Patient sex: F
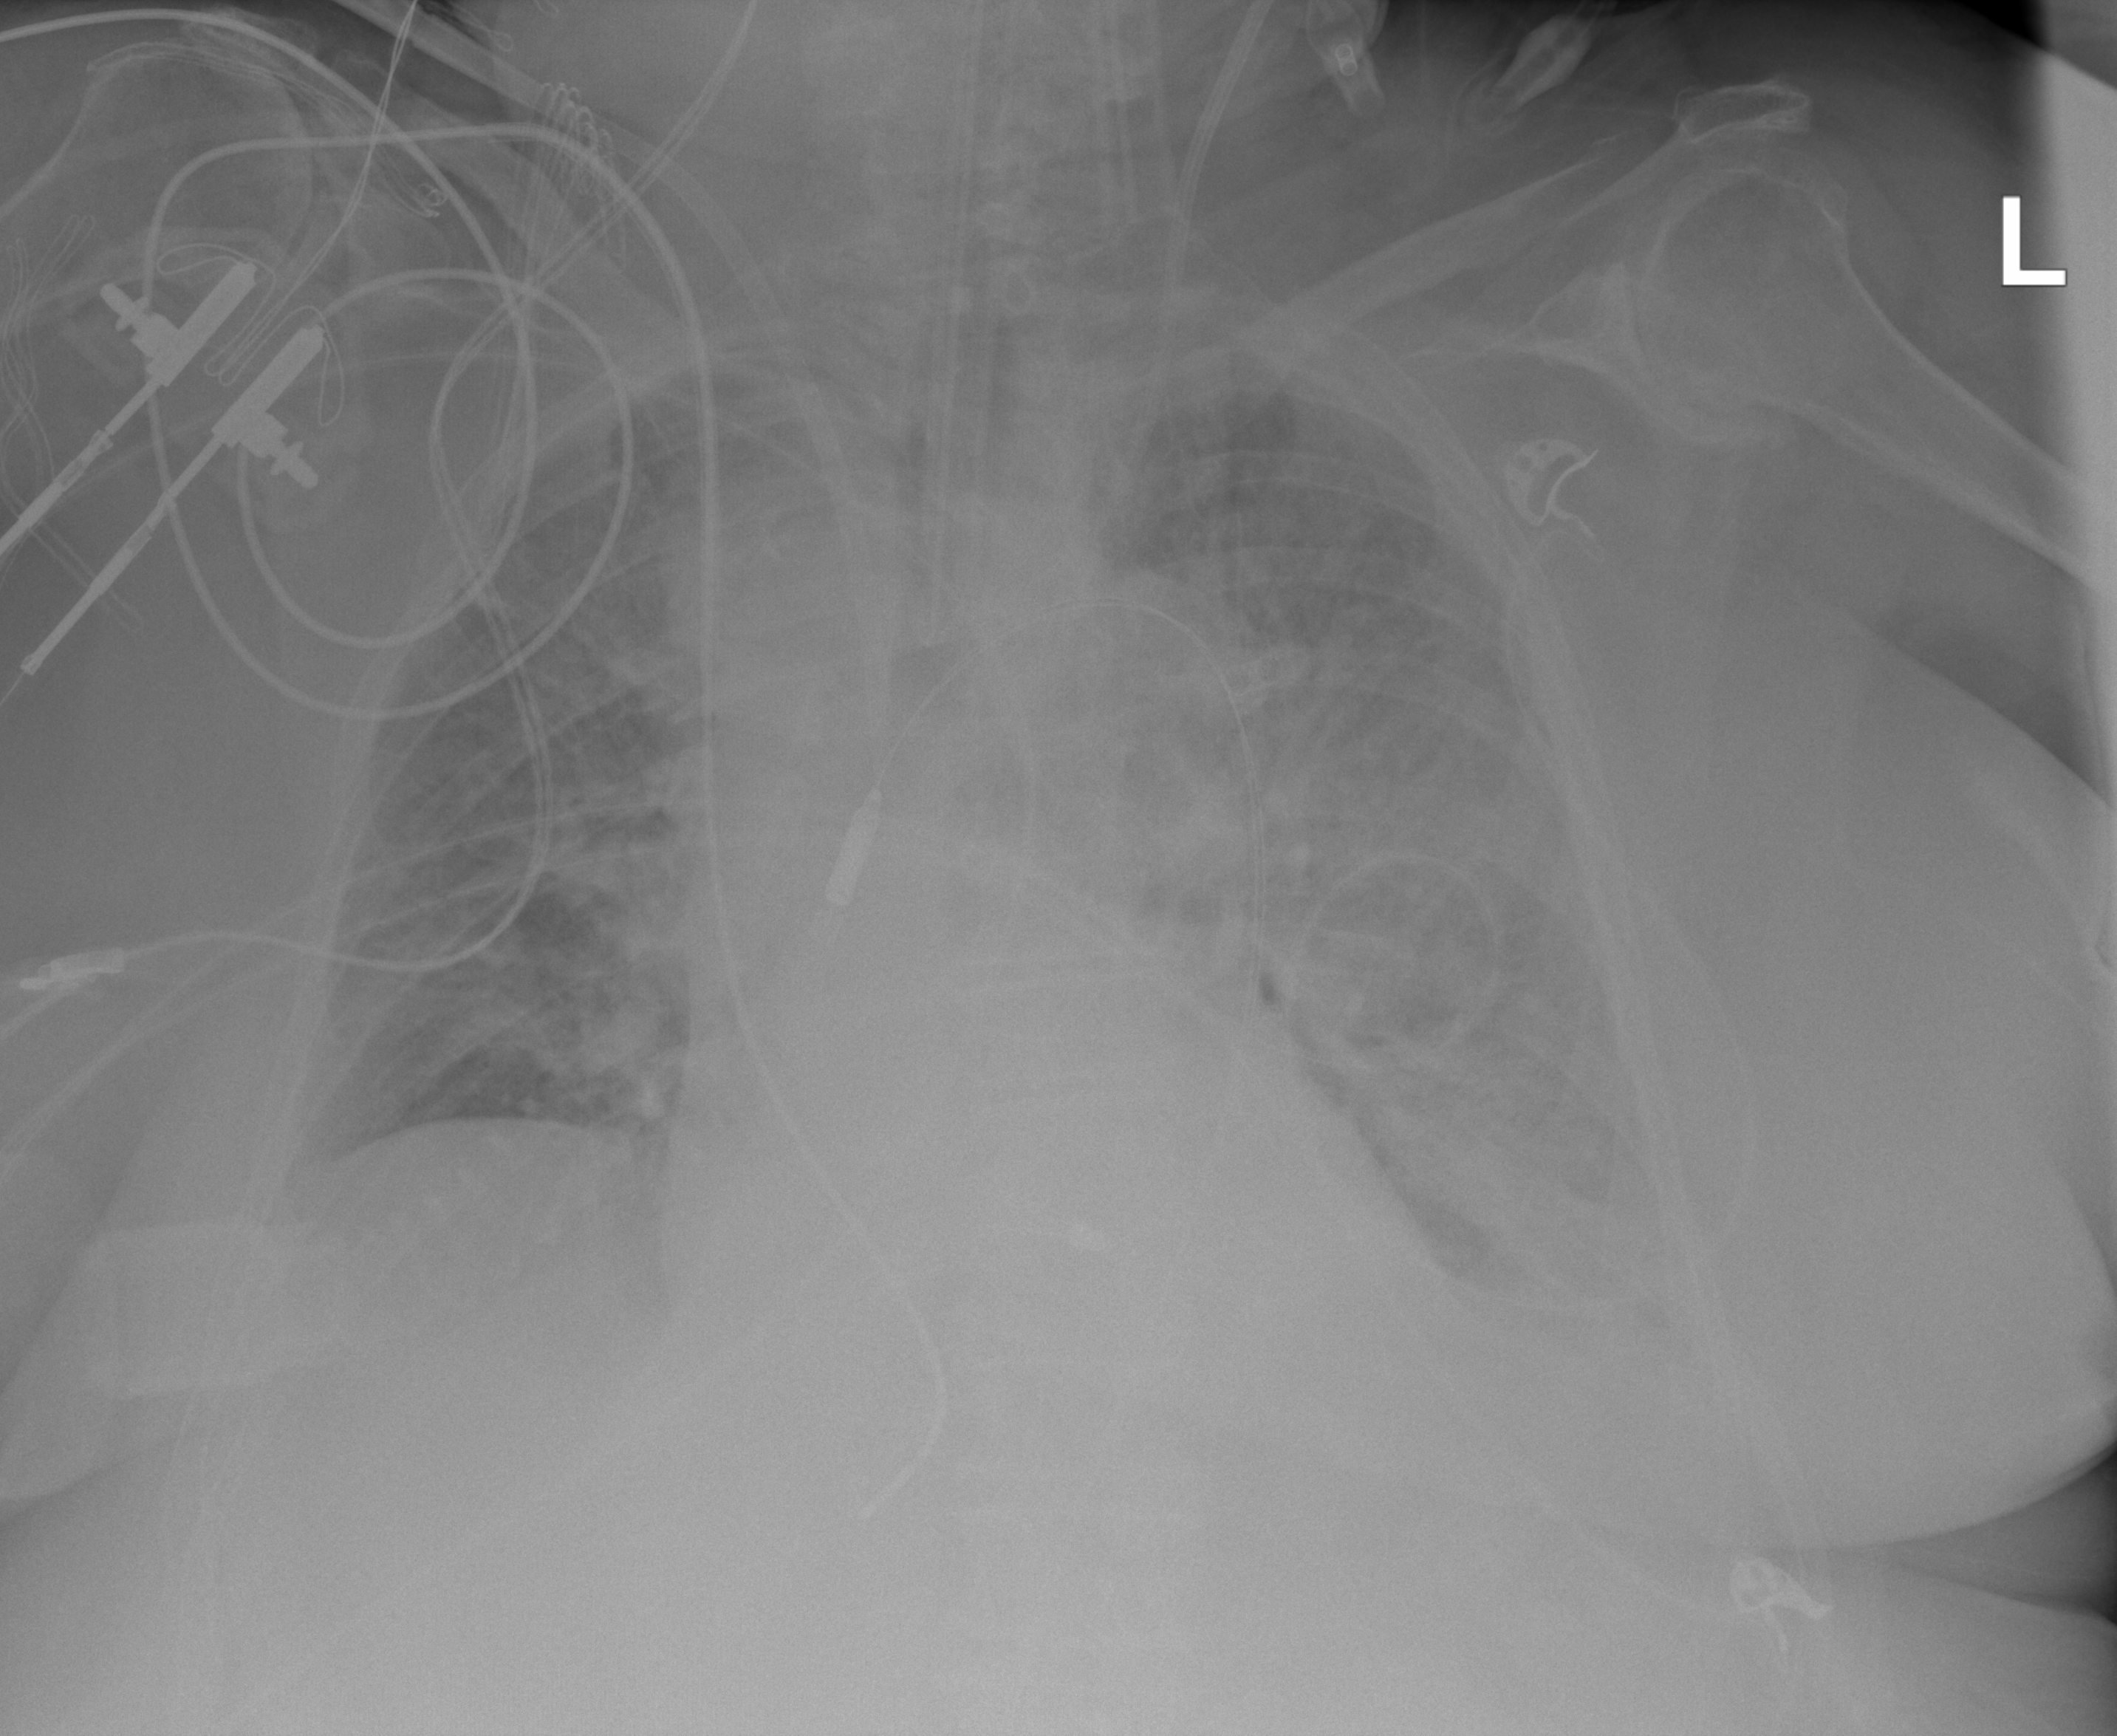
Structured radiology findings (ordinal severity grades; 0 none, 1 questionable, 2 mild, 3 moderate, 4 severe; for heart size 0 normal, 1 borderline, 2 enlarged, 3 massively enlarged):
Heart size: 1
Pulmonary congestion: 4
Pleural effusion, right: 2
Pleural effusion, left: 3
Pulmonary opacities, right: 4
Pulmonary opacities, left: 4
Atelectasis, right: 2
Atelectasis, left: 3